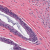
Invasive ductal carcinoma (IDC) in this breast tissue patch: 0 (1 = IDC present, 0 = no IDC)